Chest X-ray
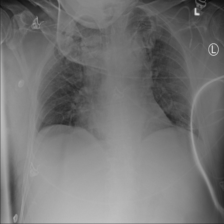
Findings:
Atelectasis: negative
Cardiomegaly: negative
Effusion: negative
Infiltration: negative
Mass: negative
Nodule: negative
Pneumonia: negative
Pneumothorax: negative
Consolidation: negative
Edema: negative
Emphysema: negative
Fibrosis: negative
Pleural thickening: negative
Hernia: negative